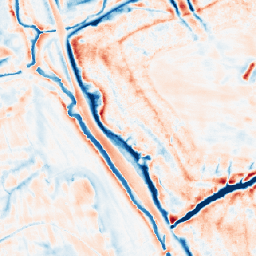
Category: edge_preserving
Decomposition family: bilateral
Decomposition parameters: d: 21
sigma_color: 150
sigma_space: 75
Upsampling method: area
Upsampling parameters: scale: 4
Upsampling scale: 4